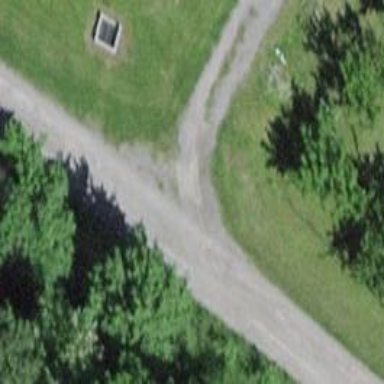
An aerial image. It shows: Unpaved driveway designated as service road.